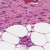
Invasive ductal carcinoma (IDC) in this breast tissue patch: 0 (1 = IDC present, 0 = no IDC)